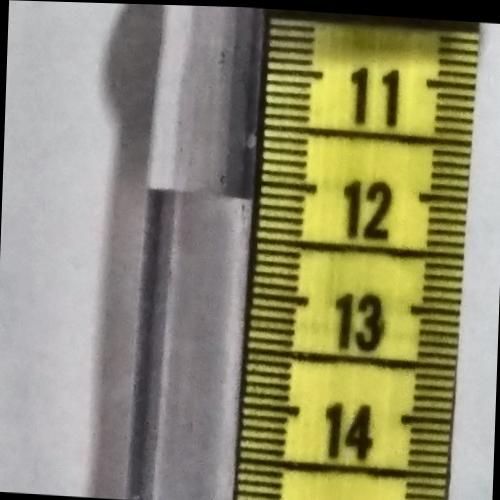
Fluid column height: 12.2 cm